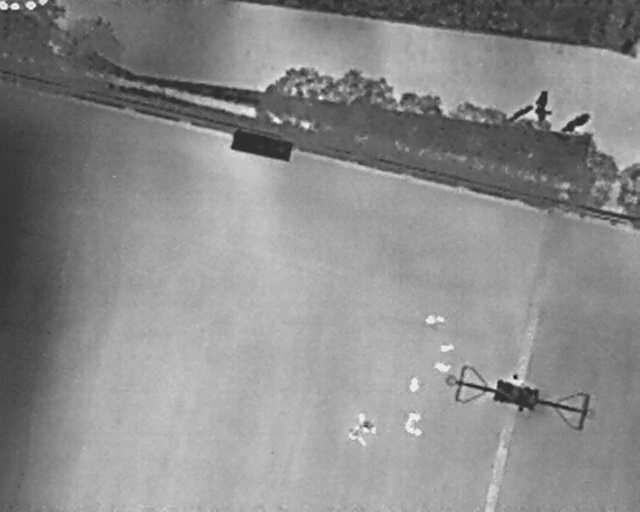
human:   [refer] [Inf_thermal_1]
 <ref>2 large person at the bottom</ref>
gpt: <box>[[55, 80, 58, 84, 2], [54, 82, 56, 87, 44]]</box>

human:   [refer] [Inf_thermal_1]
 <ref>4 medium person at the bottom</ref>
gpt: <box>[[68, 69, 70, 73, 8], [63, 73, 66, 76, 2], [63, 79, 65, 83, 2], [63, 81, 65, 86, 21]]</box>

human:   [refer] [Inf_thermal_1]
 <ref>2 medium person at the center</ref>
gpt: <box>[[66, 60, 68, 64, 2], [68, 65, 70, 69, 165]]</box>